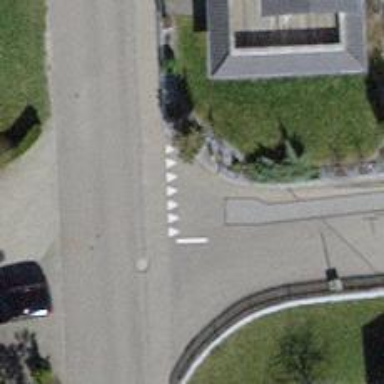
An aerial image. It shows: Road with "give way" sign.